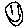
Label: smiley face